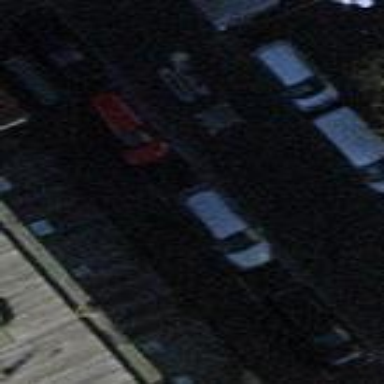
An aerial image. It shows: Parking lane for vehicles.